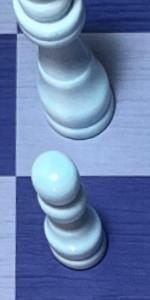
Label: Pawn_White